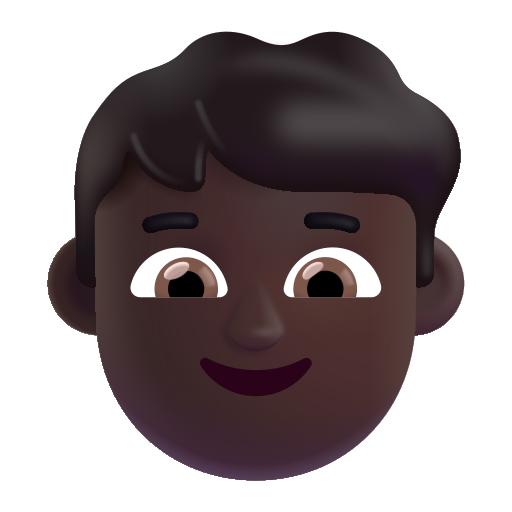
boy color dark